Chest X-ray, PA view. Patient: 13 years old, sex M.
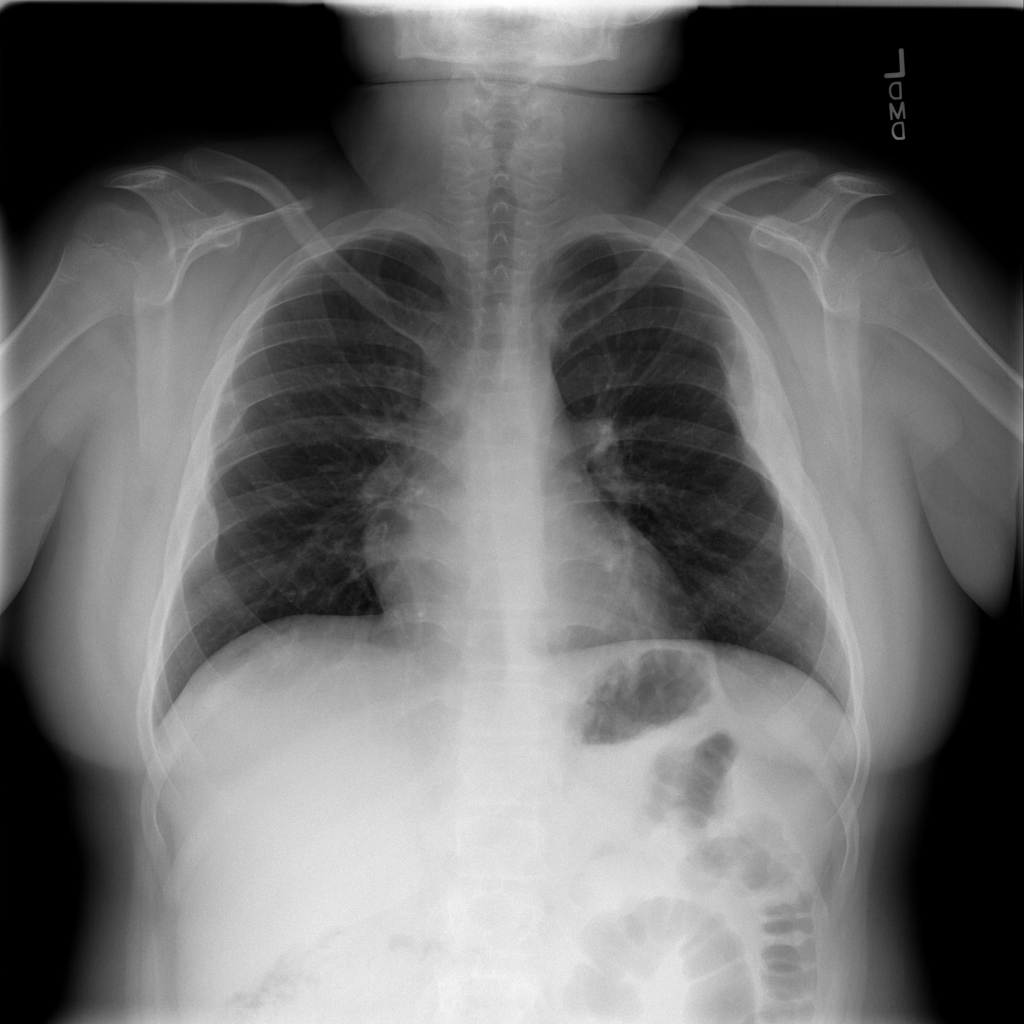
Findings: No Finding